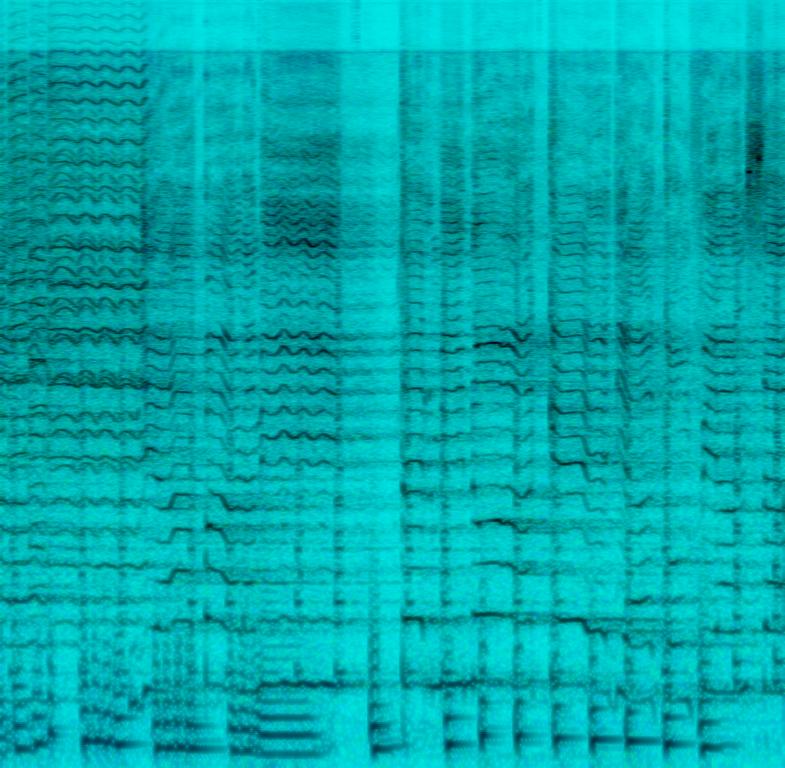
The low quality recording features a regional Mexican song that consists of a passionate male vocal singing over groovy trombone and short brass melody. It sounds passionate and emotional, even though the recording is noisy.